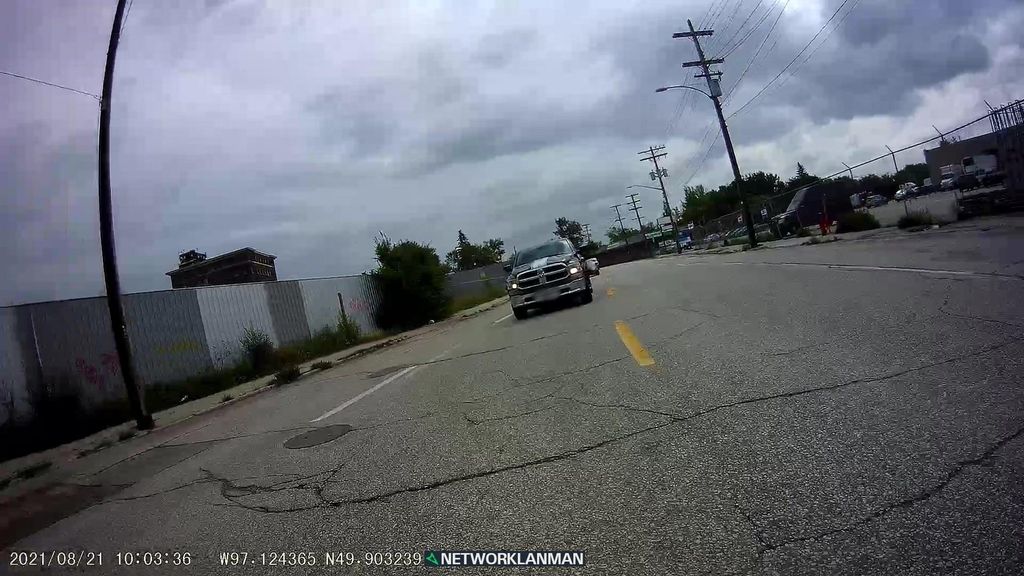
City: winnipeg